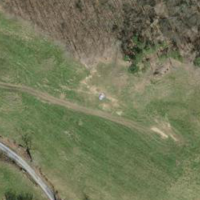
EUNIS habitat code: 44
Species observed at this site:
Salamandra salamandra